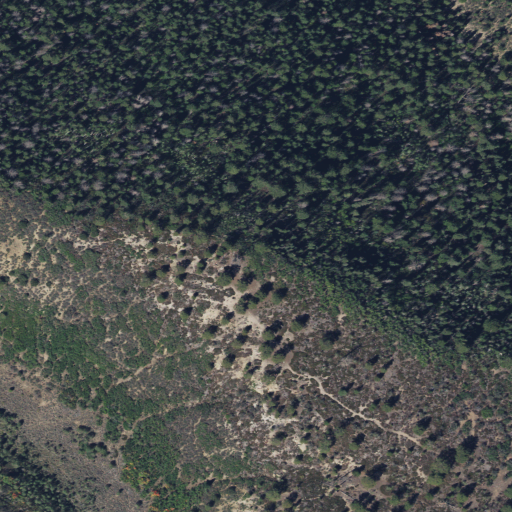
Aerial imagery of cape in Utah named Jolly Mill Point containing evergreen forest, deciduous forest, mixed forest, and shrub